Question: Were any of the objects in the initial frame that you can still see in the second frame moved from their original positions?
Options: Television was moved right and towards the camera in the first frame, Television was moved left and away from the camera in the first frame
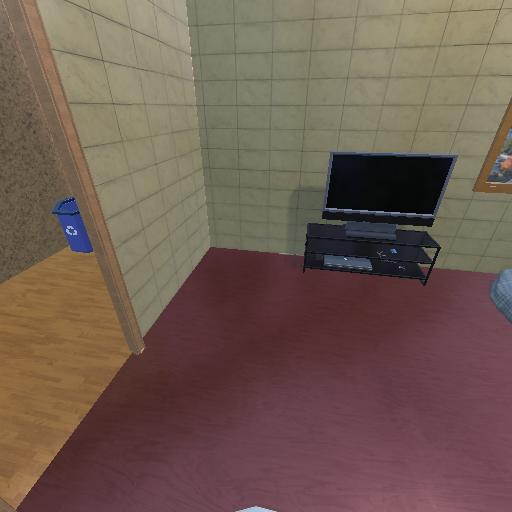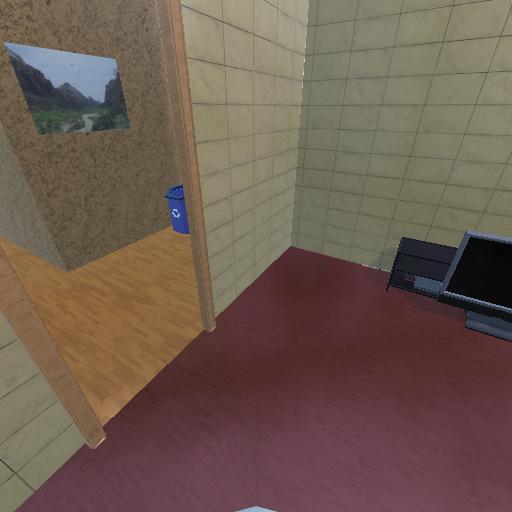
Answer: Television was moved right and towards the camera in the first frame